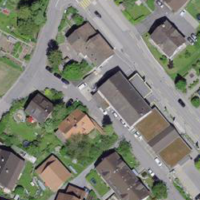
EUNIS habitat code: 54
Species observed at this site:
Tanacetum parthenium